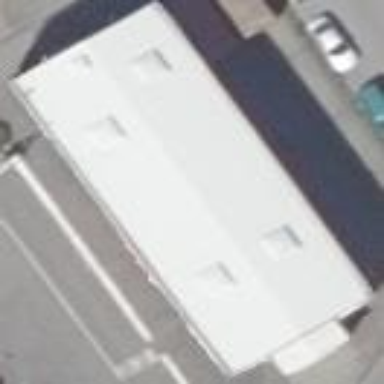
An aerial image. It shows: Retail building housing motorcycle shop.